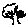
Label: tree